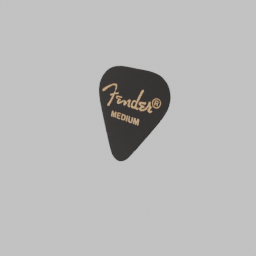
Label: tools